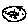
Label: moon